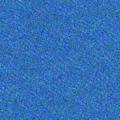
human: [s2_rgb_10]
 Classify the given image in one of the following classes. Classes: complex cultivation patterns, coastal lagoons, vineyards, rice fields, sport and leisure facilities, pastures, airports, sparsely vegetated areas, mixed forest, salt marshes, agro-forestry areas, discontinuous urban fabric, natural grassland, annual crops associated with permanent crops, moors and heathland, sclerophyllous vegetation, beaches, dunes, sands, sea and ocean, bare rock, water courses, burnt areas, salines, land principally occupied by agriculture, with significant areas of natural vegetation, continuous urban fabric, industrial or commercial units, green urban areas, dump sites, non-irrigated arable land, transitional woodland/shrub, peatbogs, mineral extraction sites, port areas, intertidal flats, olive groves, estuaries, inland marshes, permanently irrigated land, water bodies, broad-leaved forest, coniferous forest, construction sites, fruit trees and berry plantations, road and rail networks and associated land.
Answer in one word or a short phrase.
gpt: sea and ocean